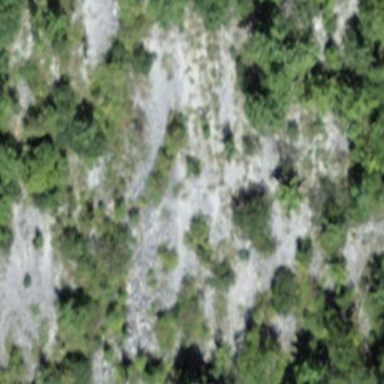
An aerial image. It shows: Natural scree.